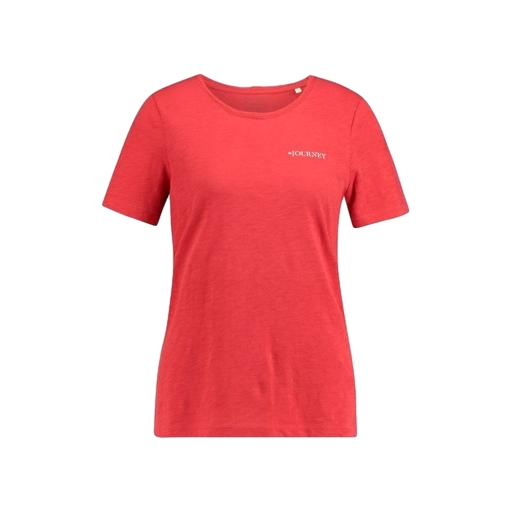
red t-shirt woman, red plus size printed t-shirt only macy, red pocket t-shirt only macy, white background